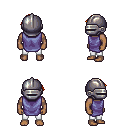
a pixel art fantasy rpg character, male body template, human, dark skin, chain tabard jacket, white pants, light blonde long mohawk hairstyle, metal helm, four views (front, back, left, right), 2x2 character sprite sheet, small pixel art, hard edges, no anti-aliasing